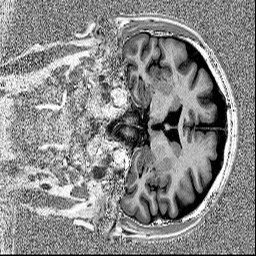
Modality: MP2RAGE
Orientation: coronal
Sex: male